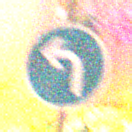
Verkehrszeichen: VorgeschriebeneFahrtrichtungLinks
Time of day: Night
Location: Outdoor (Nature)
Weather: Clear
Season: NotSpecified
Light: Natural